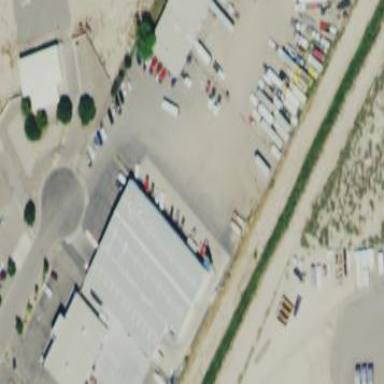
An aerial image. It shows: Industrial building.